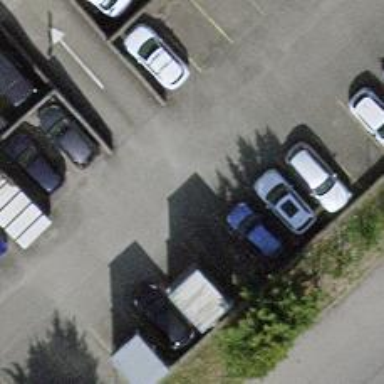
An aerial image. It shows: Road serving as parking aisle.